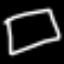
Label: square